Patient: sex M, age 76
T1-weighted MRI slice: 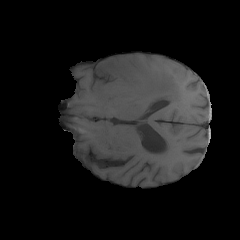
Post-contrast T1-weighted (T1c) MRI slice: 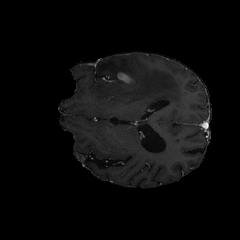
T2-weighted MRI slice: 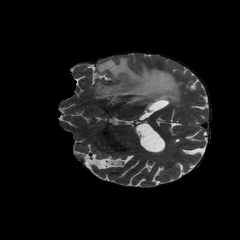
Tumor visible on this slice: yes
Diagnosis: Glioblastoma, IDH-wildtype
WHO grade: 4